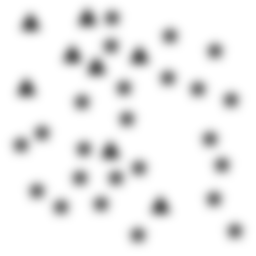
Squares: 0
Triangles: 8
Stars: 24
Total shapes: 32